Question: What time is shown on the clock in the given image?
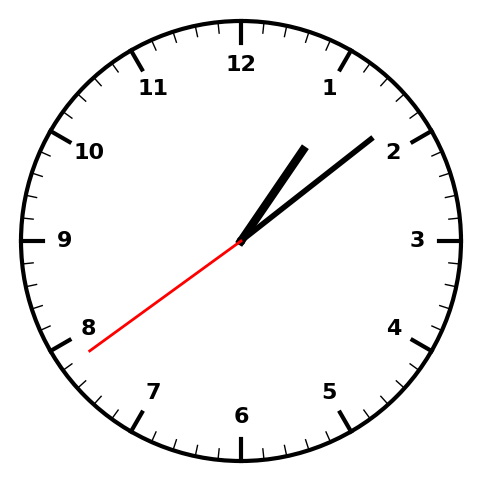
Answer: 01:08:39